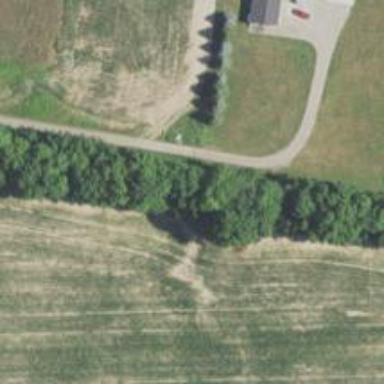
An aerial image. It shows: Abandoned railway line running alongside driveway. The railway has historical significance.